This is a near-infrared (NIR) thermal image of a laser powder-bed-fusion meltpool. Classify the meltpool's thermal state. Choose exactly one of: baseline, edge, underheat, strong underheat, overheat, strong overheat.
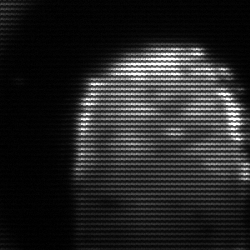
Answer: baseline